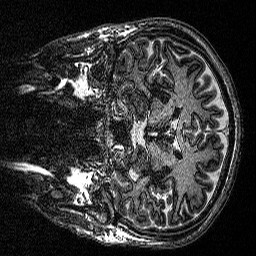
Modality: MP2RAGE
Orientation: coronal
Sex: male
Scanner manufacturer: siemens
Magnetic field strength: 3 T
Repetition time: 5 s
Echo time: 0.00292 s